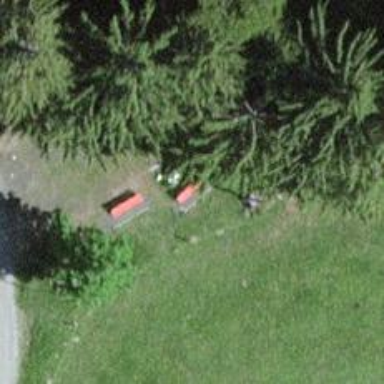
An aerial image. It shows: Bench.